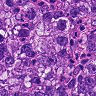
Metastatic tissue present: yes